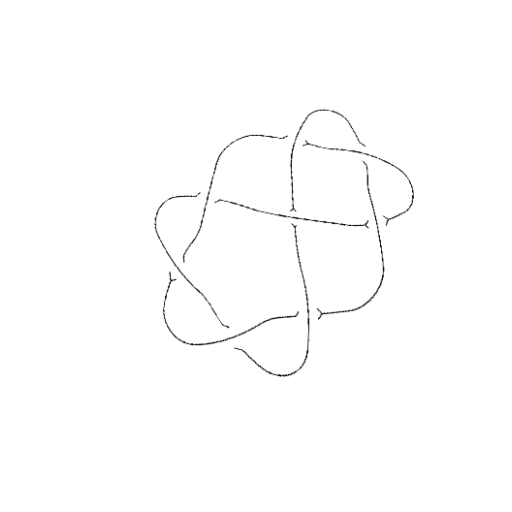
Crossing number: 8